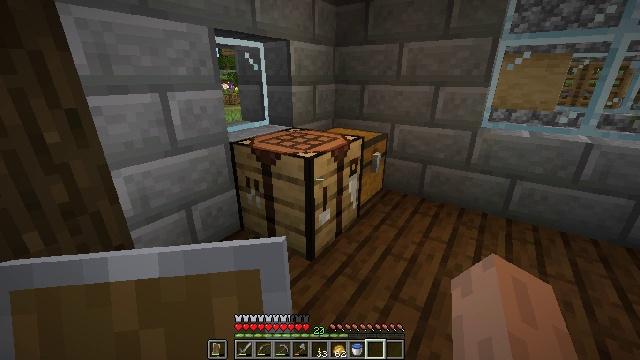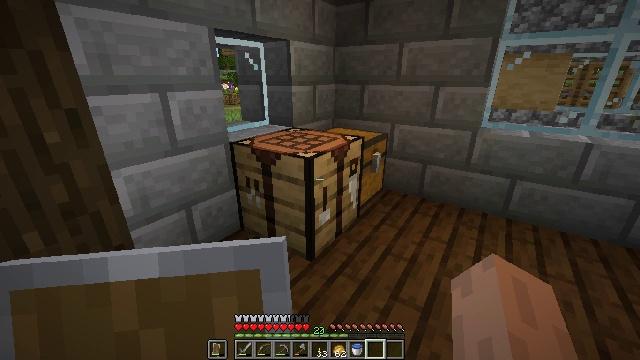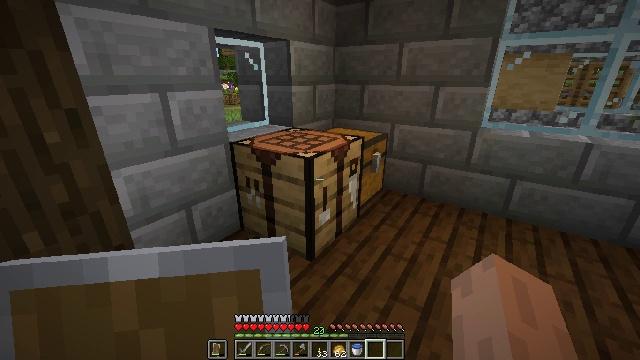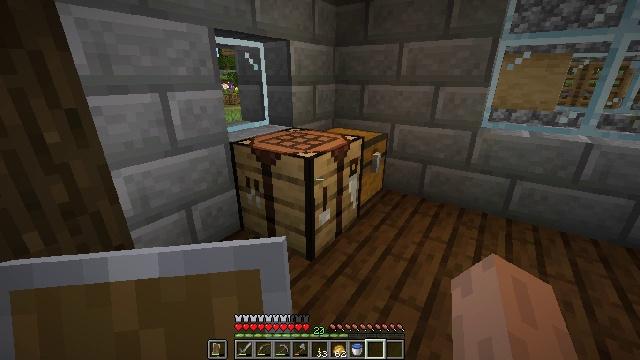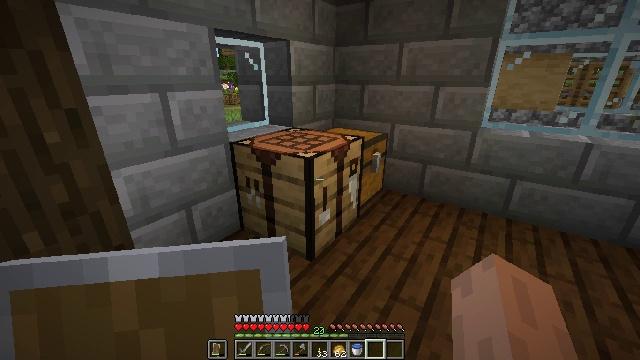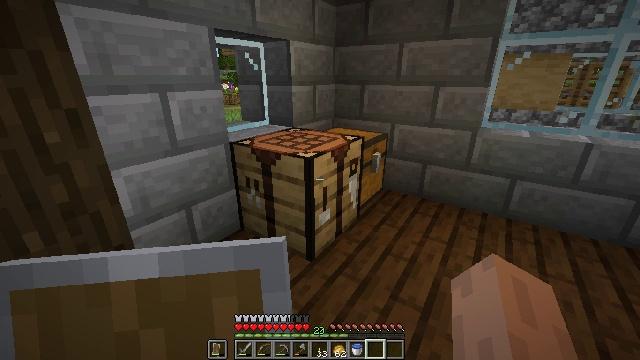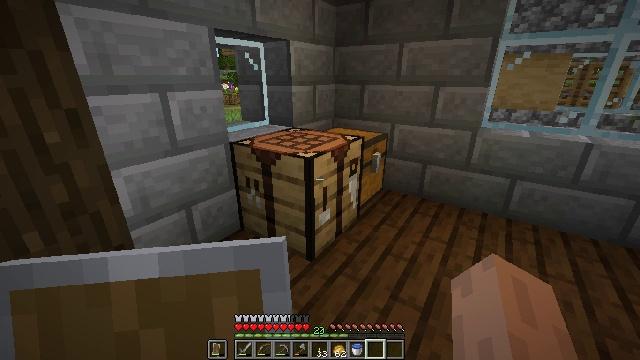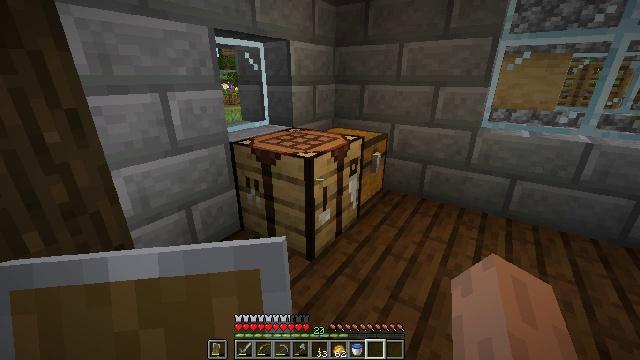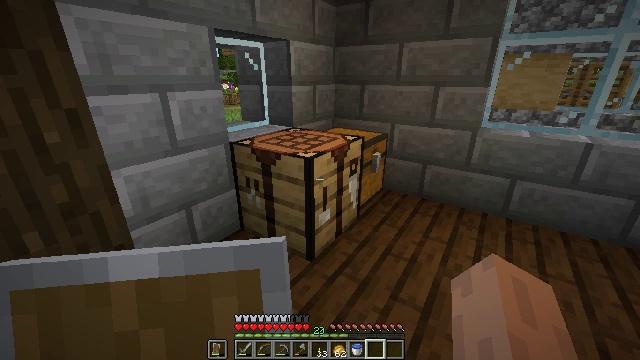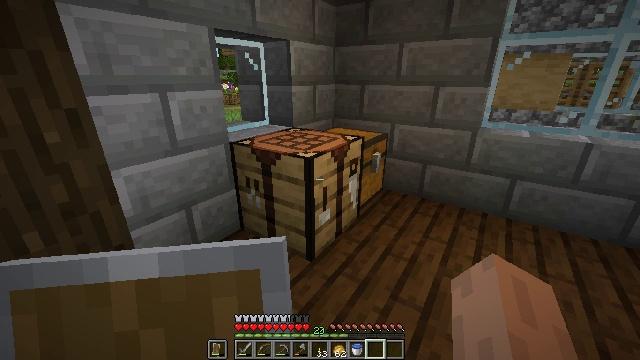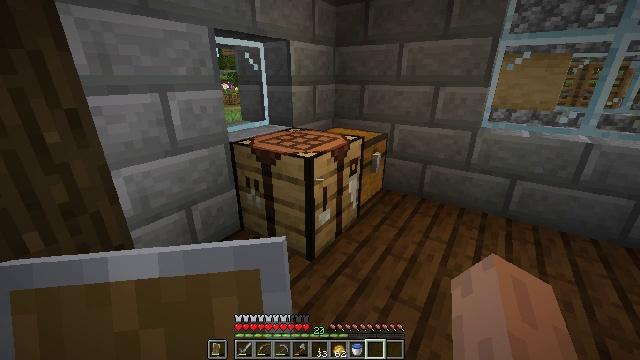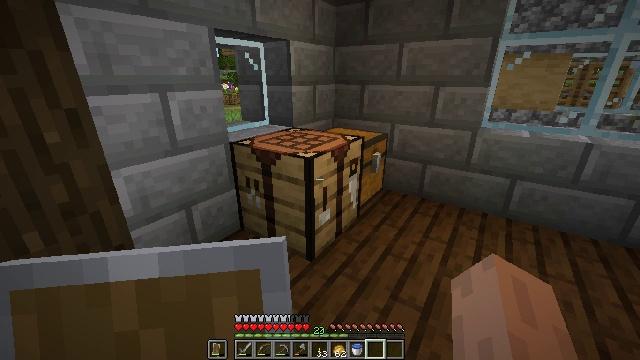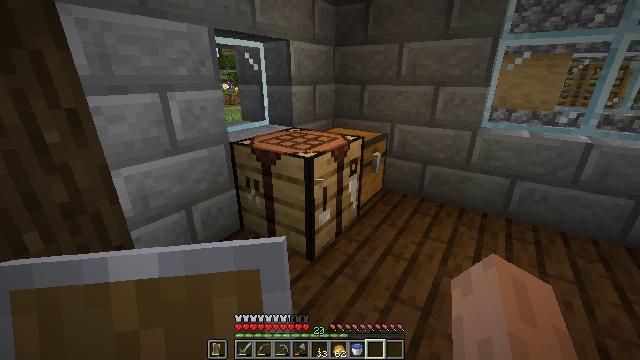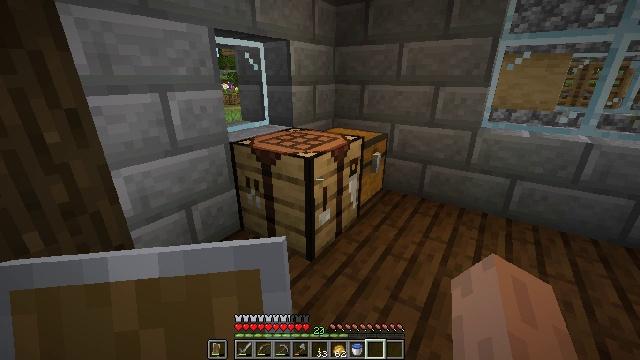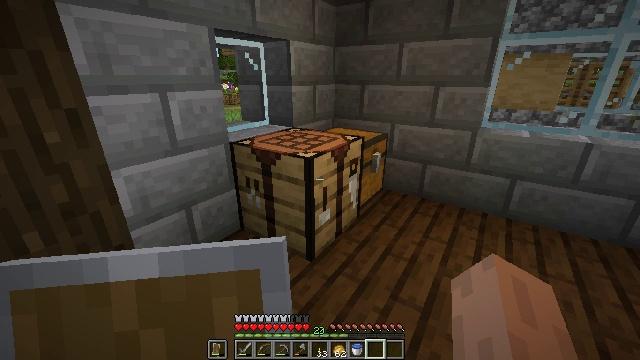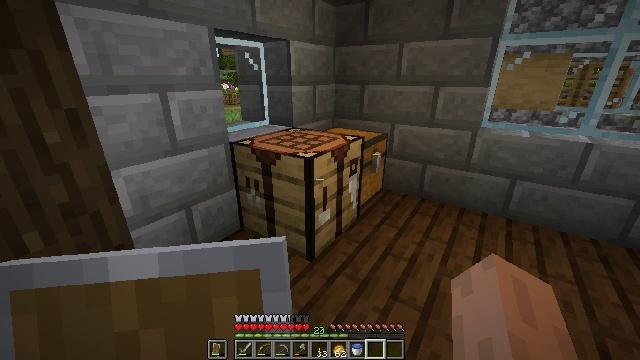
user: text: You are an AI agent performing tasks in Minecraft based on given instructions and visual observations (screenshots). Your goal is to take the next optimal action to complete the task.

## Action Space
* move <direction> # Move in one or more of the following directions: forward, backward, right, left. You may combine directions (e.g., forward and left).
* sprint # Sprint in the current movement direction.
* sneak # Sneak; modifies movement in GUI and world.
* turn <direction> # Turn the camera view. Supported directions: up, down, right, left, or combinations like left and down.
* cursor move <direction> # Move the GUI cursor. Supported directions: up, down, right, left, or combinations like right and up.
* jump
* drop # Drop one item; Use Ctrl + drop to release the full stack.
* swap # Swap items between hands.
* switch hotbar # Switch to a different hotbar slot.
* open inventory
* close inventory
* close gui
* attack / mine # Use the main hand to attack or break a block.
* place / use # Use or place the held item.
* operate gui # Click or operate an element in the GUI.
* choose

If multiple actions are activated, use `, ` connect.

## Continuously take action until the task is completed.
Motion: motion action
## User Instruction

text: Collect stone brick stairs for later use.
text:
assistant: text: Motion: no_op
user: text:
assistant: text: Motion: no_op
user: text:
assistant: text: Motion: no_op
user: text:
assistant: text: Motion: no_op
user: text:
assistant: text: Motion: no_op
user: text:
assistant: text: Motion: no_op
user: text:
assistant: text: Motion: no_op
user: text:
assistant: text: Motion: no_op
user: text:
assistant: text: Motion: no_op
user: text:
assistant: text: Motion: no_op
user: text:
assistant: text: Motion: no_op
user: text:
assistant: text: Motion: no_op
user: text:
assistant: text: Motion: no_op
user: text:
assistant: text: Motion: no_op
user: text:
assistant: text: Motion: no_op
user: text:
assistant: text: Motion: no_op
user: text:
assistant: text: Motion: no_op
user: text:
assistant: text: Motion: no_op
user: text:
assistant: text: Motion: no_op
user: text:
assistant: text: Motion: no_op
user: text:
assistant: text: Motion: no_op
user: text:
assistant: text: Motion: no_op
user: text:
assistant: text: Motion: no_op
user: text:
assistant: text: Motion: no_op
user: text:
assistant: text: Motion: no_op
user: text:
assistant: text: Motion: no_op
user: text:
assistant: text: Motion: no_op
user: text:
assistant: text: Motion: no_op
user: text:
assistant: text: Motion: no_op
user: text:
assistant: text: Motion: no_op